RGB frame:
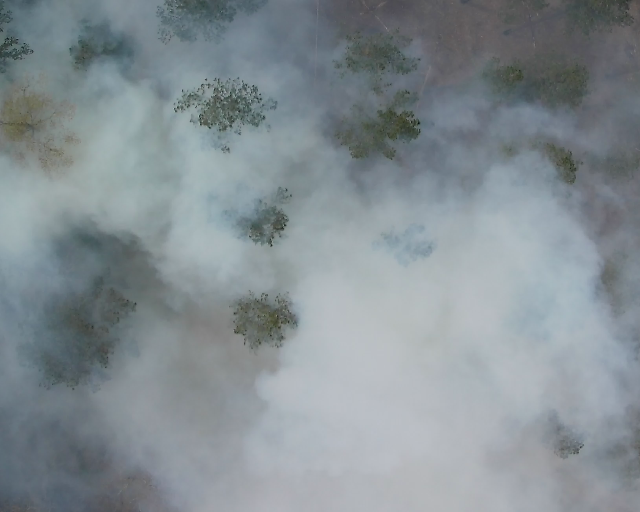
Thermal frame:
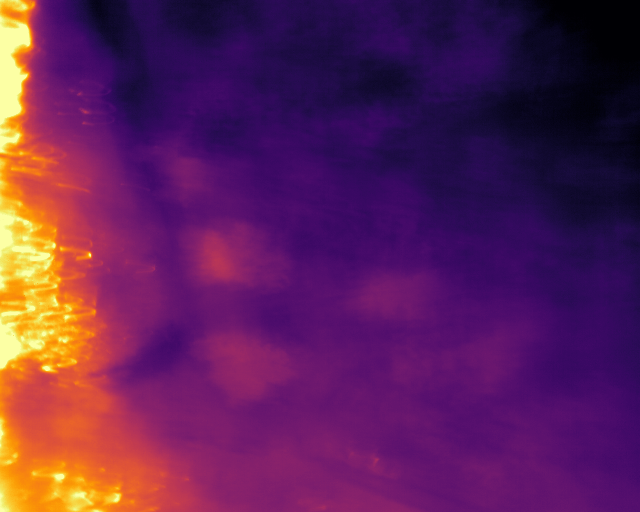
Captured: 2026-02-26 03:05:38
Pixels at or above 80 °C: 2182 (fraction of frame: 0.006659)